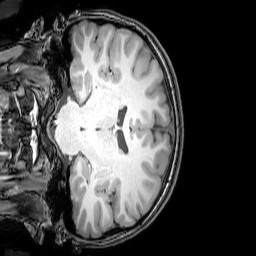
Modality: T1w
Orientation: coronal
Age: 24
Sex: female
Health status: healthy
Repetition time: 0.081 s
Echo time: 0.037 s